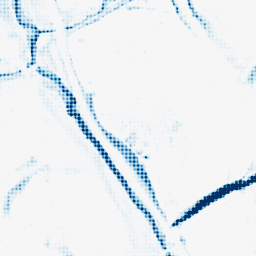
Category: morphological
Decomposition family: morphological_diamond
Decomposition parameters: operation: closing
radius: 10
Upsampling method: sinc_blackman
Upsampling parameters: scale: 8
kernel_size: 8
Upsampling scale: 8